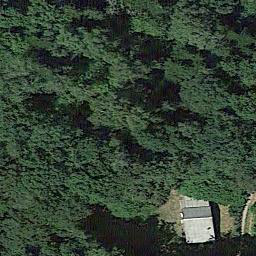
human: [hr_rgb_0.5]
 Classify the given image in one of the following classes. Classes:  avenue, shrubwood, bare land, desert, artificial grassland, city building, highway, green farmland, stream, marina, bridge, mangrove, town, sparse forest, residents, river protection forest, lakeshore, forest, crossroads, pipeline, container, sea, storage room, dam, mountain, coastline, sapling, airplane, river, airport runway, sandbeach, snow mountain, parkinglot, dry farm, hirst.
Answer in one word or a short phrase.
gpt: forest